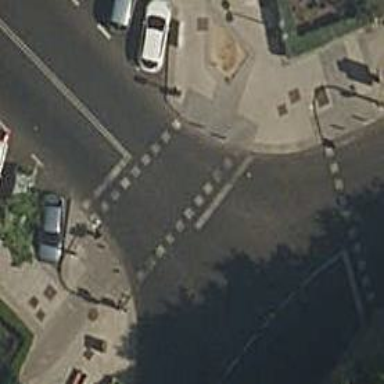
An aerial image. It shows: Zebra crossing with traffic signals. The crossing is marked by traffic lights.